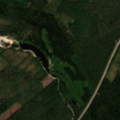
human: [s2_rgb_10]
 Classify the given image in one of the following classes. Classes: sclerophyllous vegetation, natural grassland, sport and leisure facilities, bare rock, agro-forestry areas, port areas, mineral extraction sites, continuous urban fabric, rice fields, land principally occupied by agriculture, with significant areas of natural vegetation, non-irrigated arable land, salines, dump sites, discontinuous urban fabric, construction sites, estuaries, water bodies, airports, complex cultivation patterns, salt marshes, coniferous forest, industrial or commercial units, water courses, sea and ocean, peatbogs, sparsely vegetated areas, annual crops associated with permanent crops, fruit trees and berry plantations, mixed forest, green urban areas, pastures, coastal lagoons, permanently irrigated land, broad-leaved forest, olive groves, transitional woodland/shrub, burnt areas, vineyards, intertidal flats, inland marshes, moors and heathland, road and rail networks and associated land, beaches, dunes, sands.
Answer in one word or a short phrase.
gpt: broad-leaved forest, coniferous forest, mixed forest